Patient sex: F
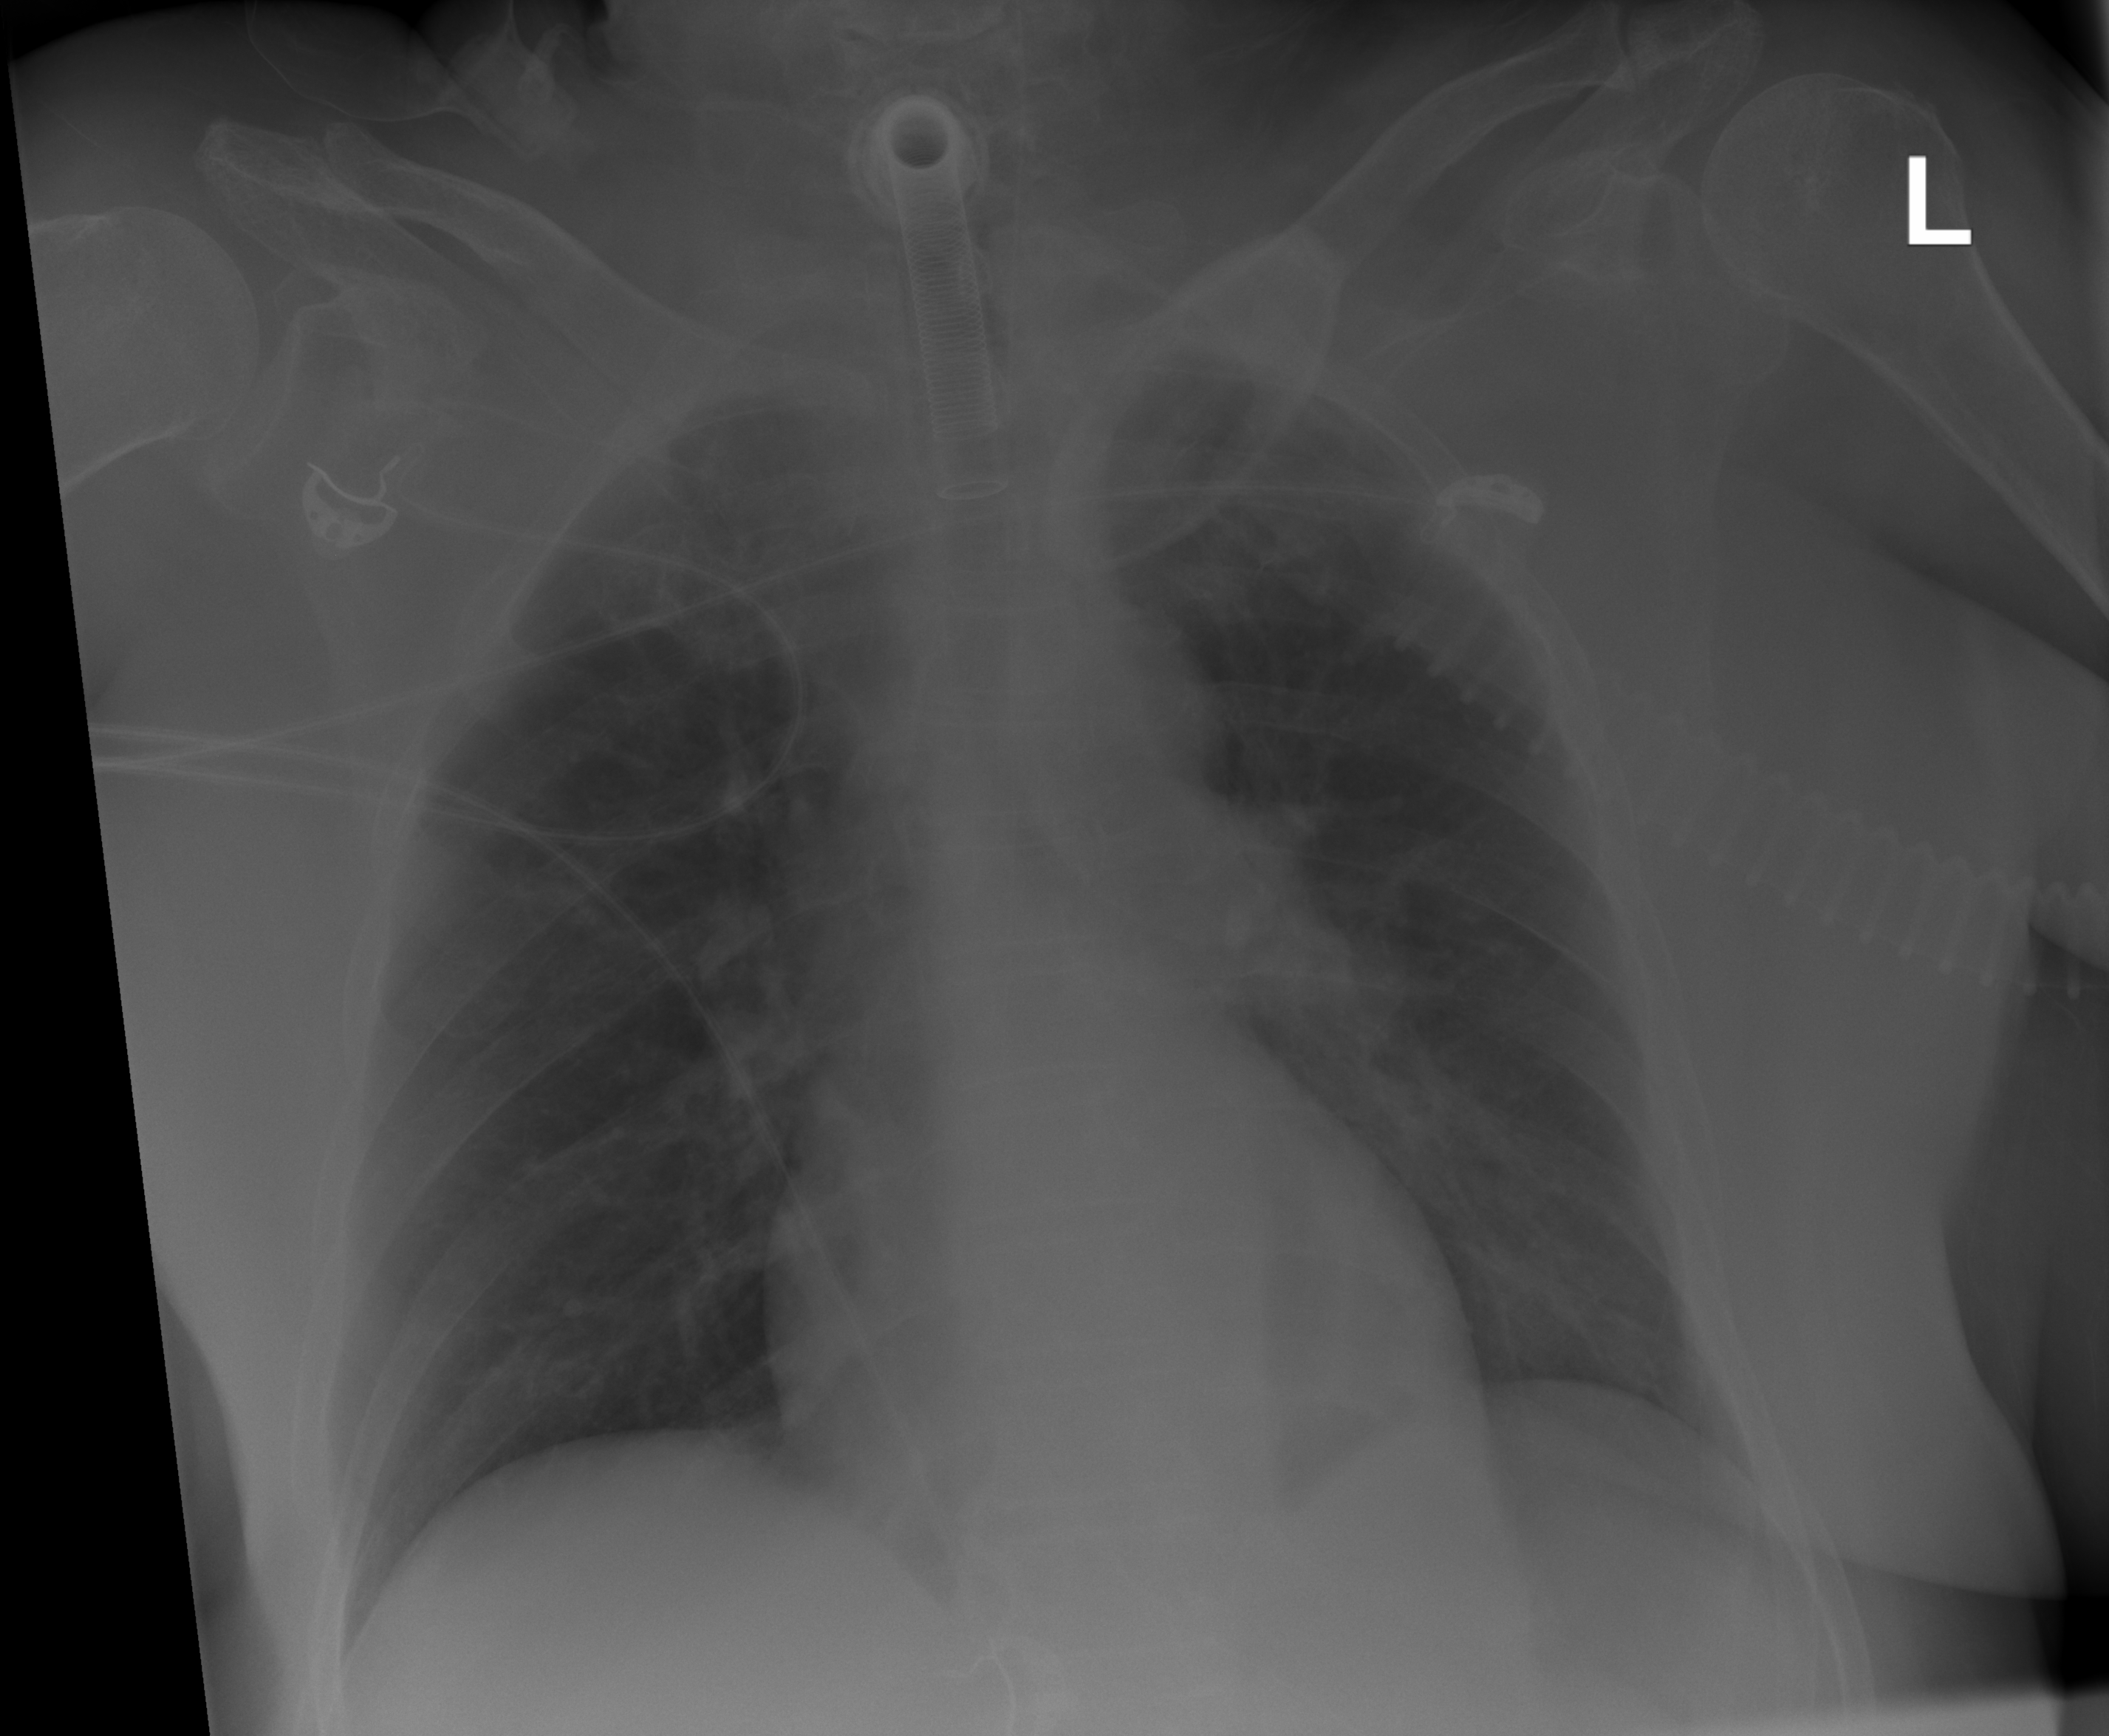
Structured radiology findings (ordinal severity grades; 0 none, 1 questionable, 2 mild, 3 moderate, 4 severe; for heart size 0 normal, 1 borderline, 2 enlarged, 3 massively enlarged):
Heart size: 0
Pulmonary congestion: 0
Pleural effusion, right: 0
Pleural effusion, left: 0
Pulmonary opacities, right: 0
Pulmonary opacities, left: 1
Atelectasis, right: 0
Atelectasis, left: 2